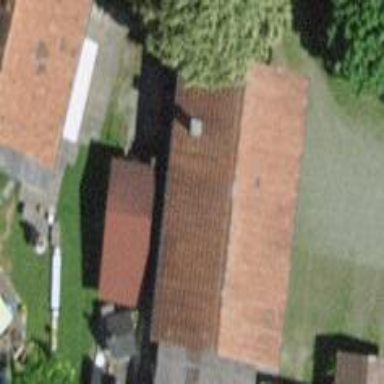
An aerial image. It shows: Garage.